Aerial crown-view tile of a tropical tree (Barro Colorado Island, Panama), acquired 20250414:
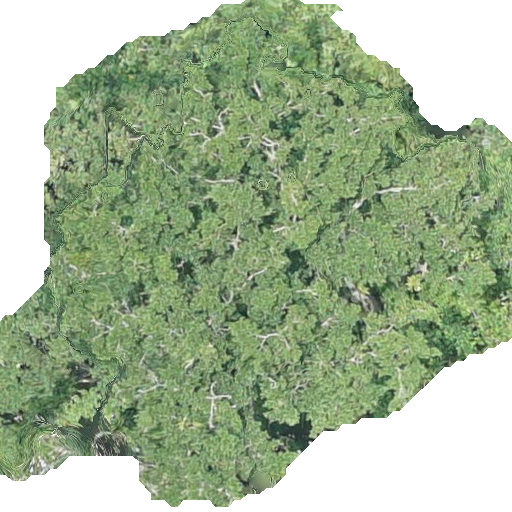
Species: Brosimum alicastrum
GBIF accepted scientific name: Brosimum alicastrum
Crown area: 293.469 m²